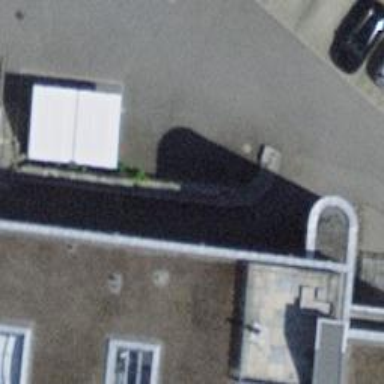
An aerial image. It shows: Concrete path leading through building passage tunnel.